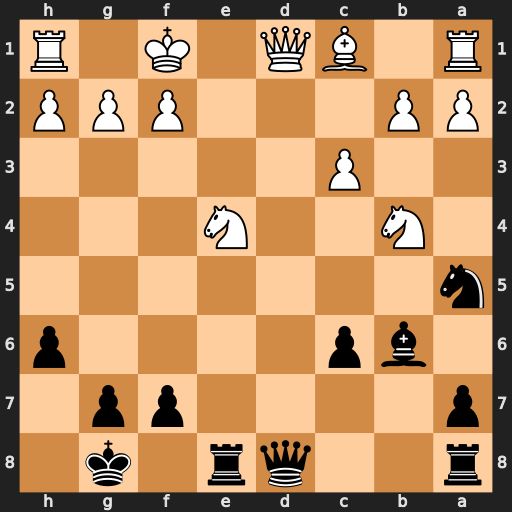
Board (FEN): r2qr1k1/p4pp1/1bp4p/n7/1N2N3/2P5/PP3PPP/R1BQ1K1R
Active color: b
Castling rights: -
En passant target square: -
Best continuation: Qxd1#